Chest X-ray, AP view. Patient: 66 years old, sex F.
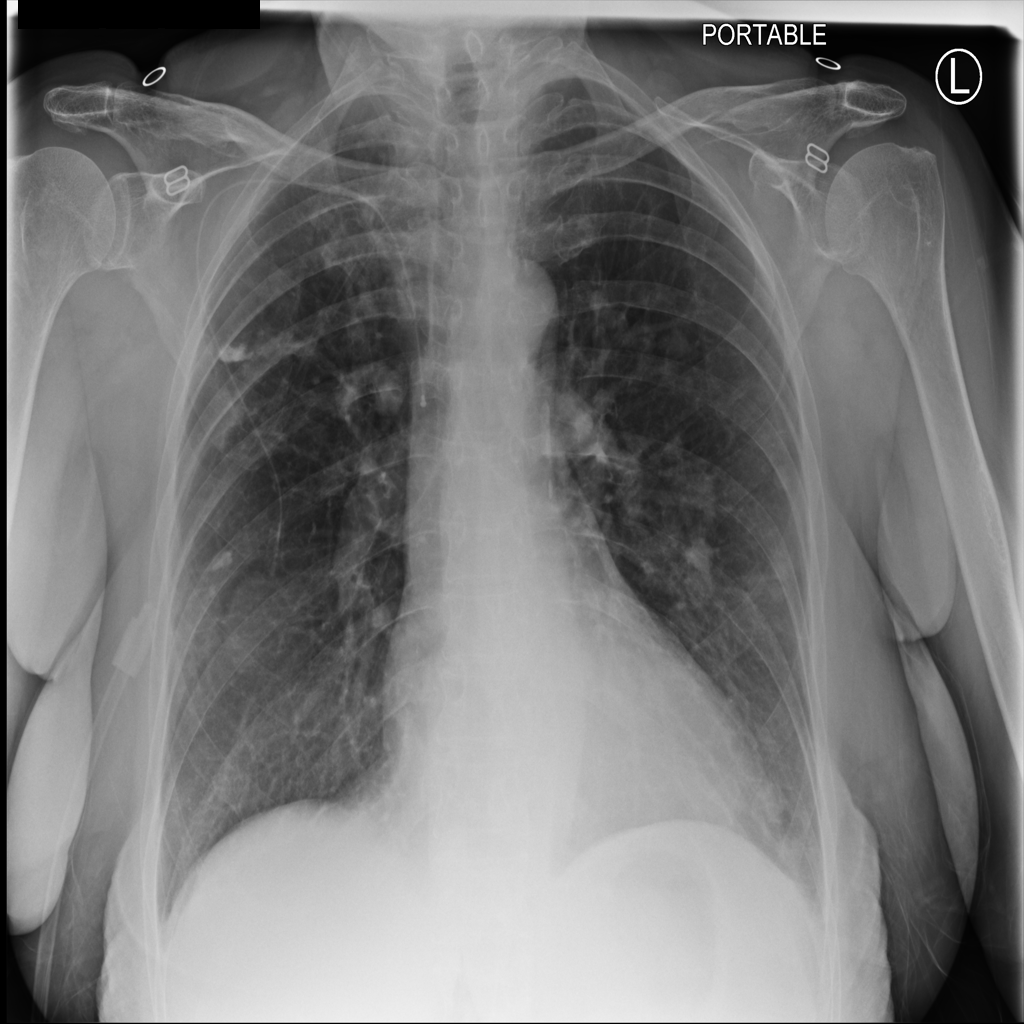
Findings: Nodule